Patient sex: F
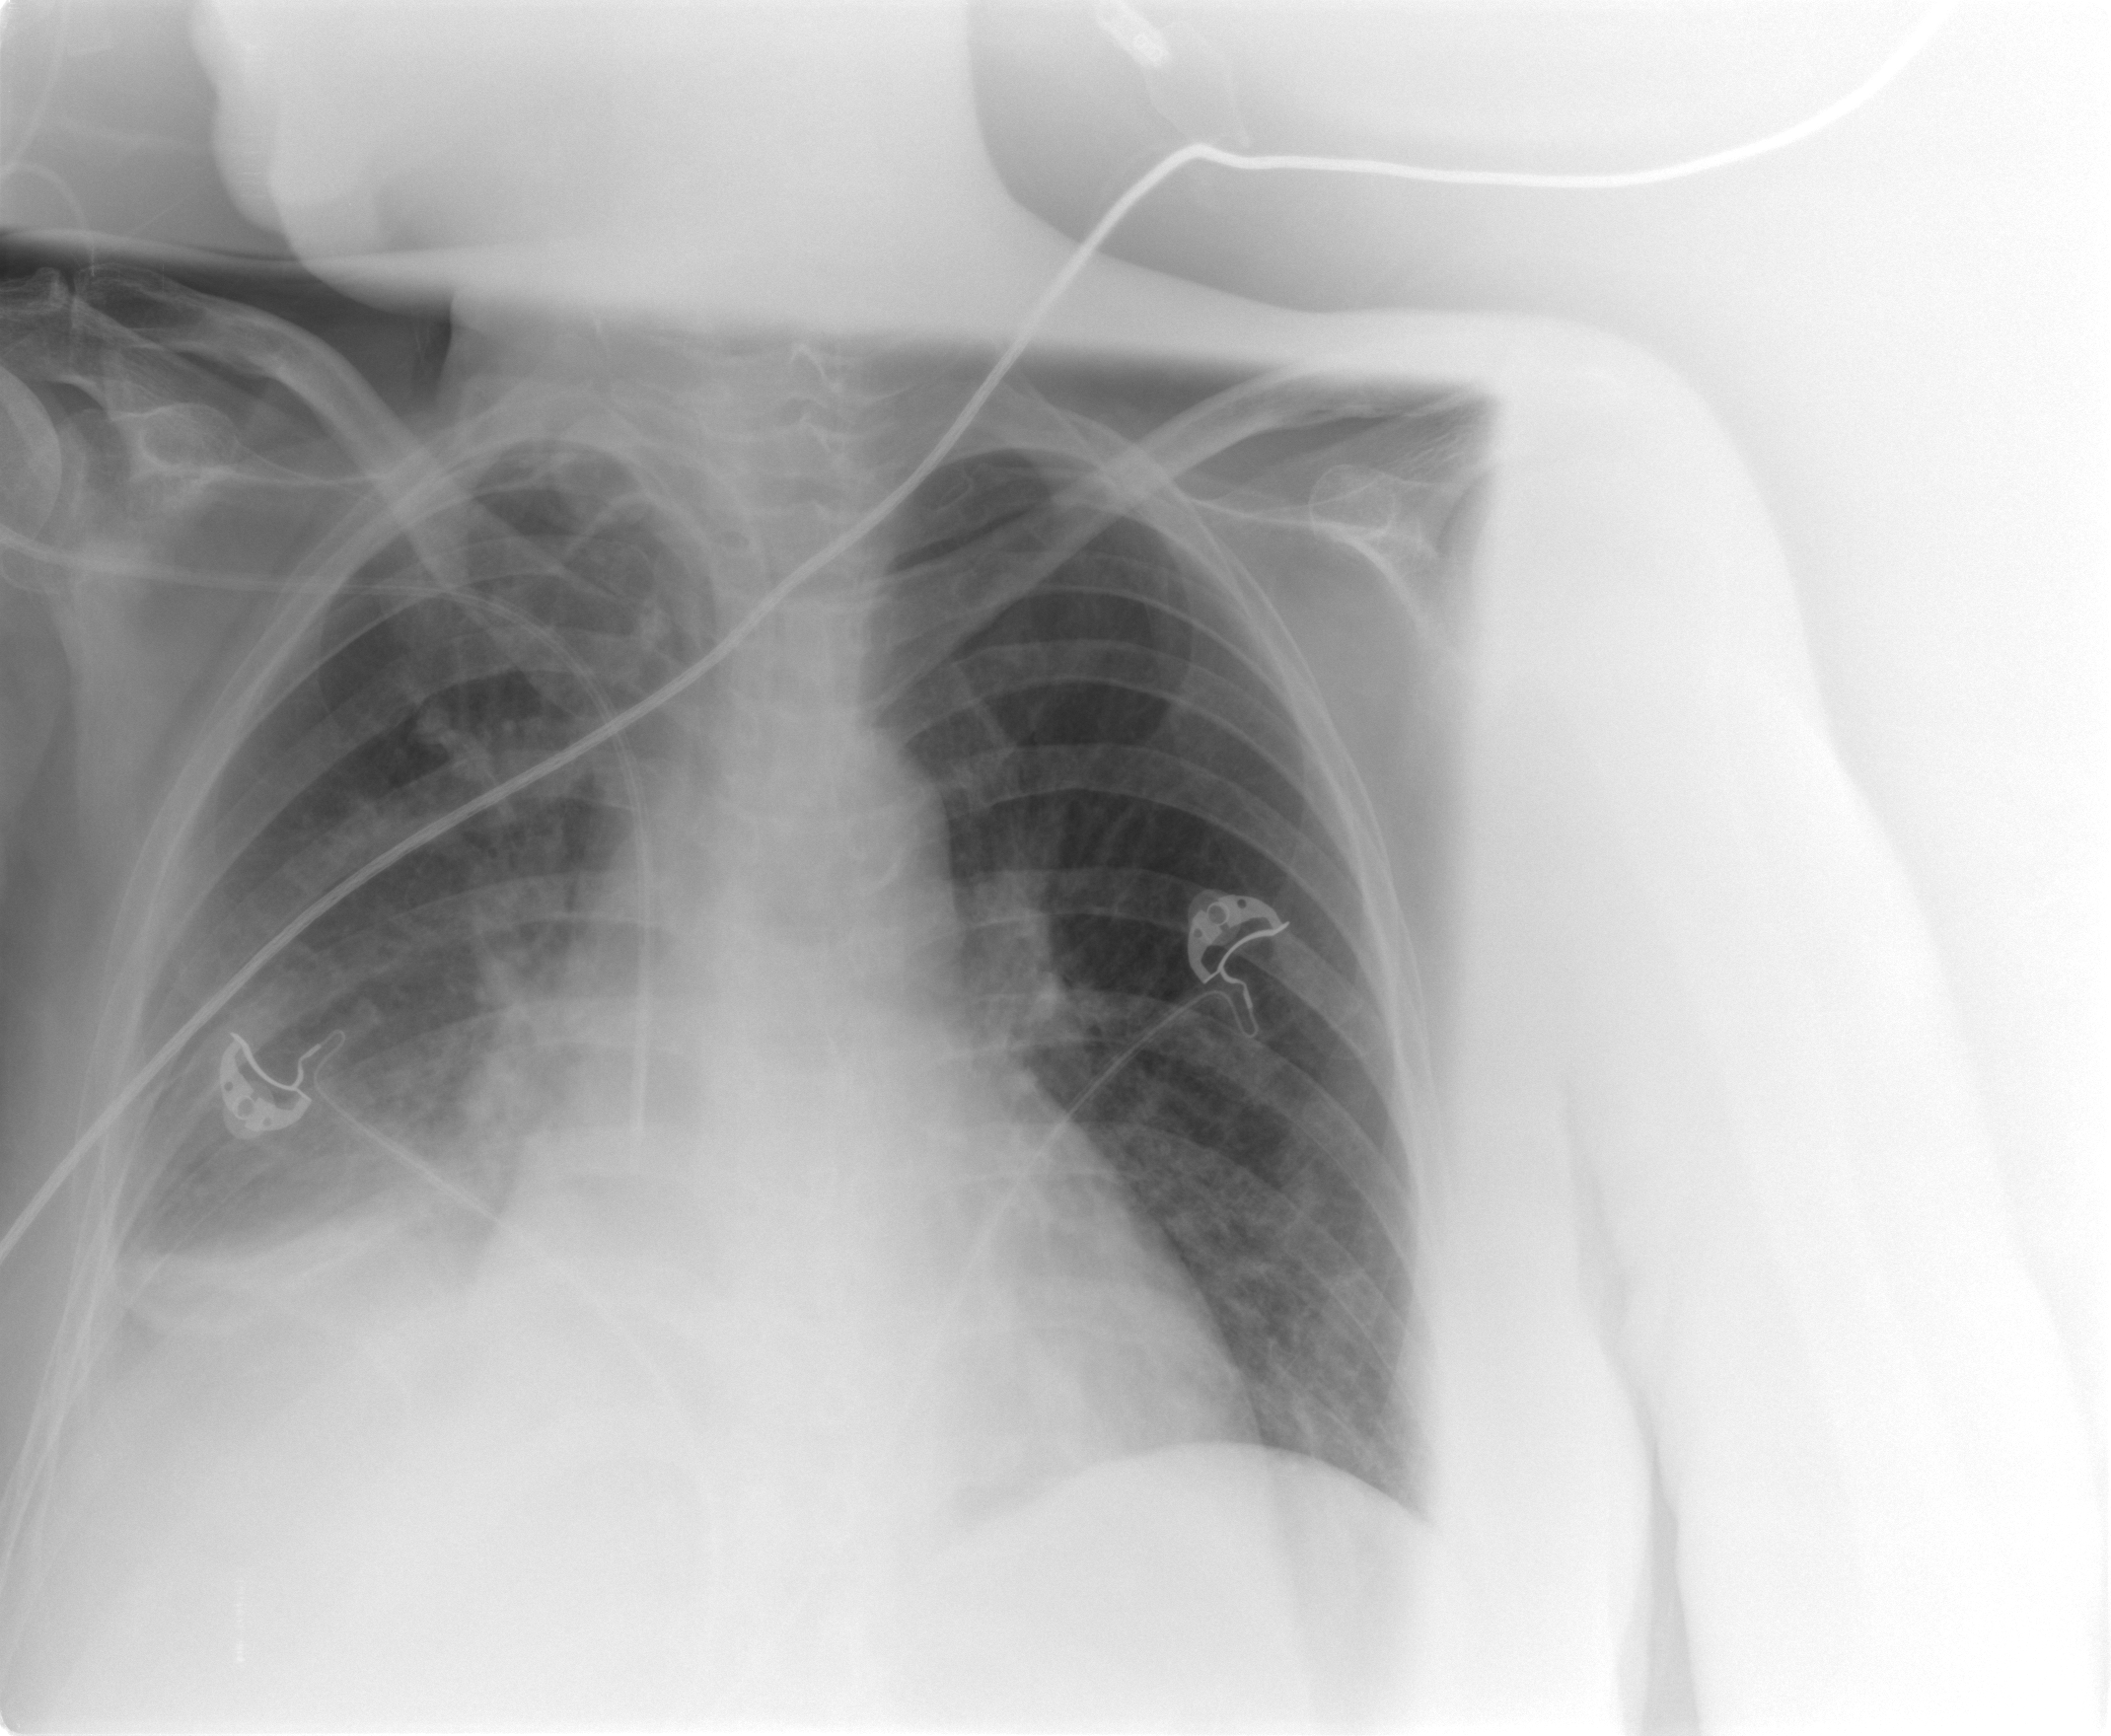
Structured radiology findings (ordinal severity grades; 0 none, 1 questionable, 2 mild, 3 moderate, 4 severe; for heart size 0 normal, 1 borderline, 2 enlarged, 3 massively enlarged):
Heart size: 1
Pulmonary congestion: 1
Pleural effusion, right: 2
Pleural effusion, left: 0
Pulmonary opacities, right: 1
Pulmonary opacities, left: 1
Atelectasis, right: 2
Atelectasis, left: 0